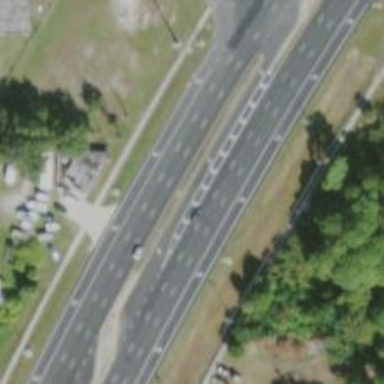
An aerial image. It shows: Trunk link highway.